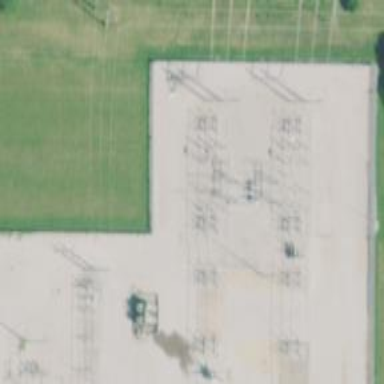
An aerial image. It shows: Switch used for power control.